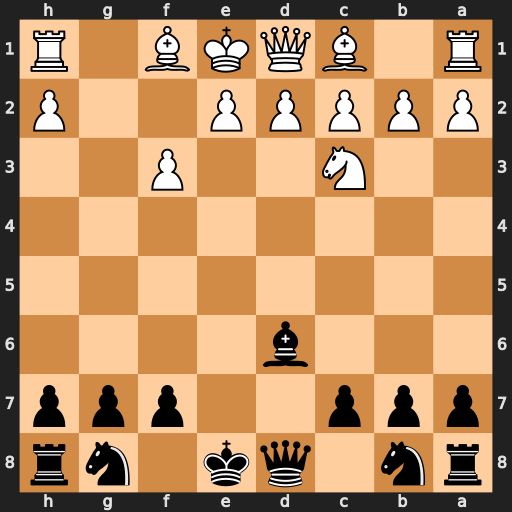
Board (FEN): rn1qk1nr/ppp2ppp/3b4/8/8/2N2P2/PPPPP2P/R1BQKB1R
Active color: b
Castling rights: KQkq
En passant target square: -
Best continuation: Qh4#